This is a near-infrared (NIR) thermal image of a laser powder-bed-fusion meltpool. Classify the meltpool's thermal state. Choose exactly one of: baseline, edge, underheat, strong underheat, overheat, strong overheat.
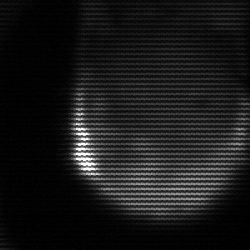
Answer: edge